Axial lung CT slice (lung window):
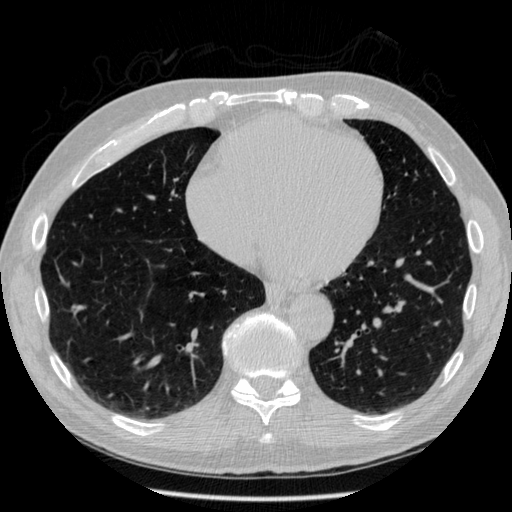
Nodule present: no